Лампочку накаливания подключают к сети переменного напряжения ($220~ В, 50~ Гц$) последовательно с резистором сопротивлением $R =100~ Ом$, а параллельно лампочке присоединяют диод.
Считая диод идеальным, нарисуйте график зависимости тока через лампочку от времени.
Найдите мощность, выделяемую на лампочке. Вольтамперная характеристика лампочки, снятая на постоянном токе, приведена на рисунке.
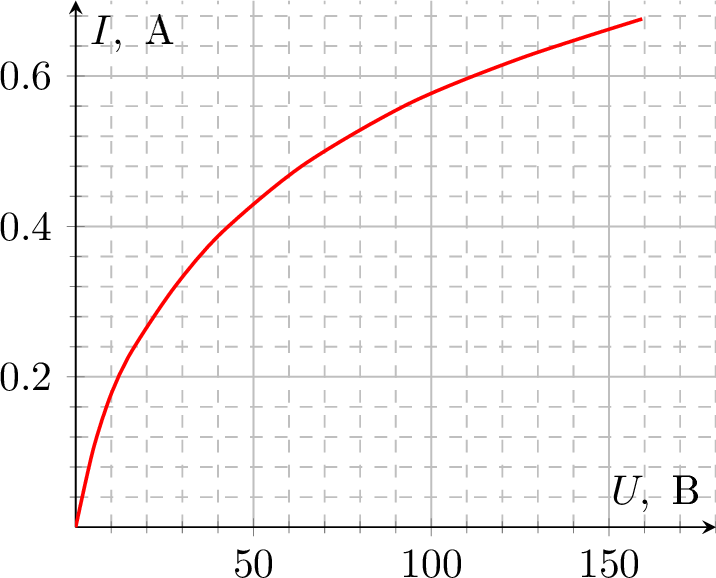
Темы:
T, Нелинейный элемент, Диод, Всероссийские, Переменный ток